Breast ultrasound image
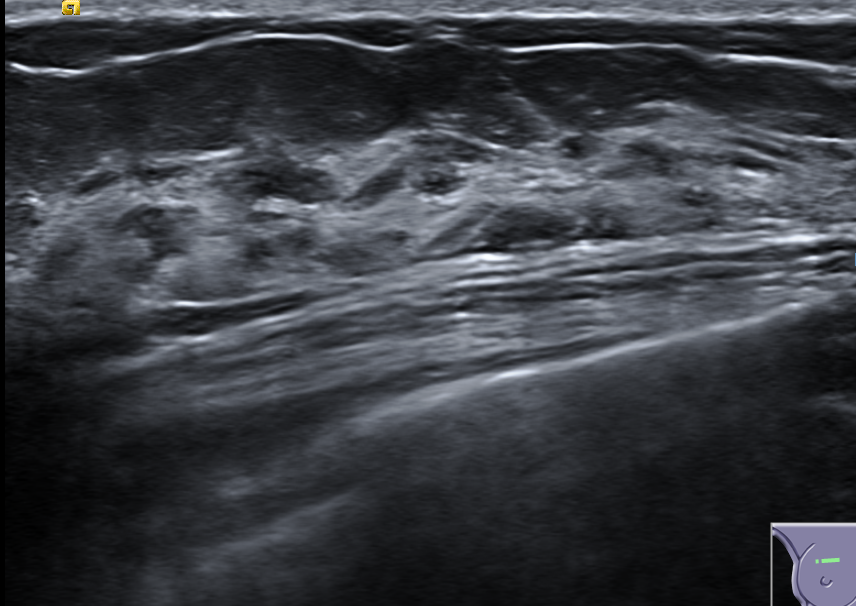
Diagnosis: normal